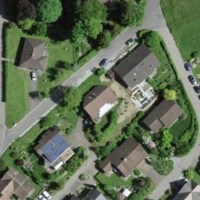
EUNIS habitat code: 54
Species observed at this site:
Datura stramonium